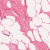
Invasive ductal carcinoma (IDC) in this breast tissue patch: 0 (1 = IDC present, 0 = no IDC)